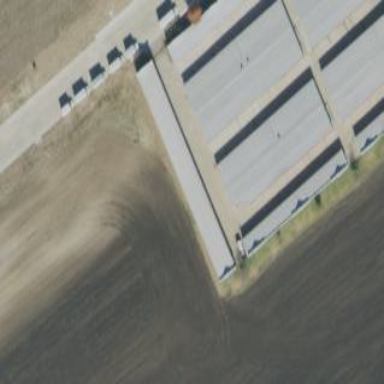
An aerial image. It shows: Warehouse.